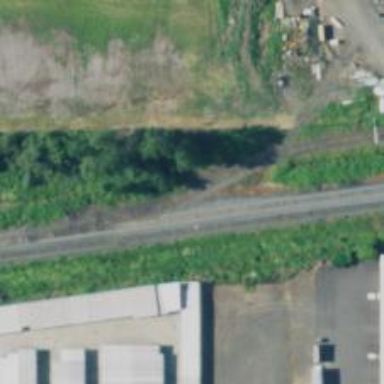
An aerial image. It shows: Disused railway spur.